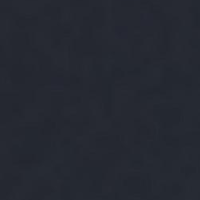
EUNIS habitat code: 14
Species observed at this site:
Pieris brassicae
Bombus lapidarius